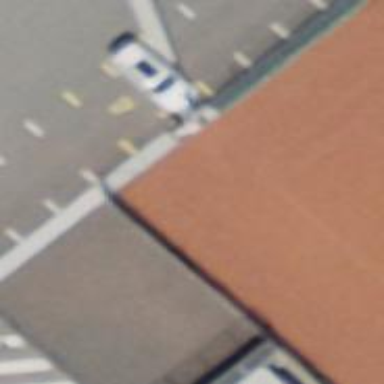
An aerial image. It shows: Charging station.